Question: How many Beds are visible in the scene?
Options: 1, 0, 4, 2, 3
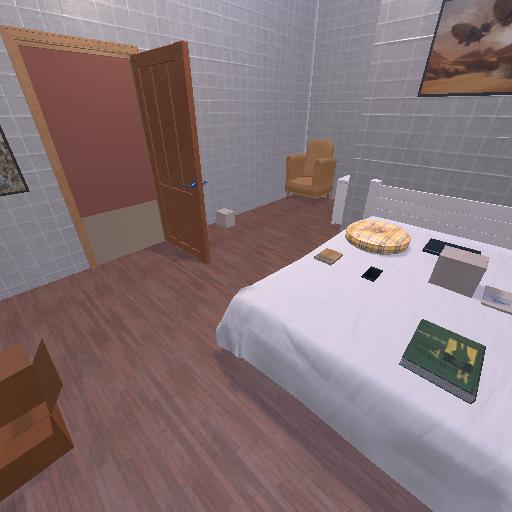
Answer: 1